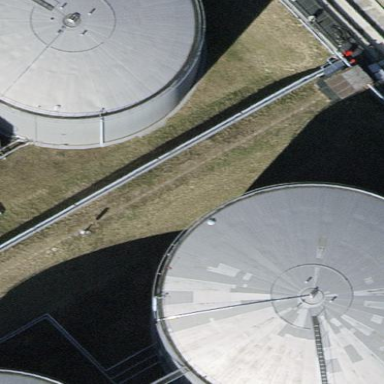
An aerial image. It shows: Industrial building with storage tank.